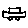
Label: car